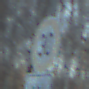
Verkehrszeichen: Geschwindigkeit30
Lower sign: HinweiseAufGefahrenDurchVerbaleAngabe8
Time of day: SunriseSunset
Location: Outdoor (Nature)
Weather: Clear
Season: Winter
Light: Natural